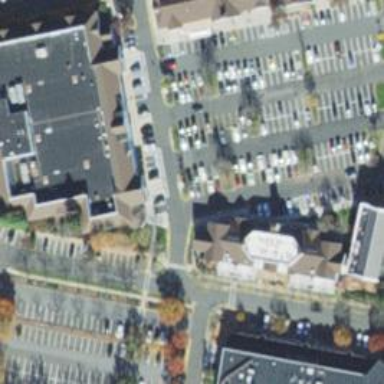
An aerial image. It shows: Parking space.